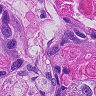
Metastatic tissue present: yes